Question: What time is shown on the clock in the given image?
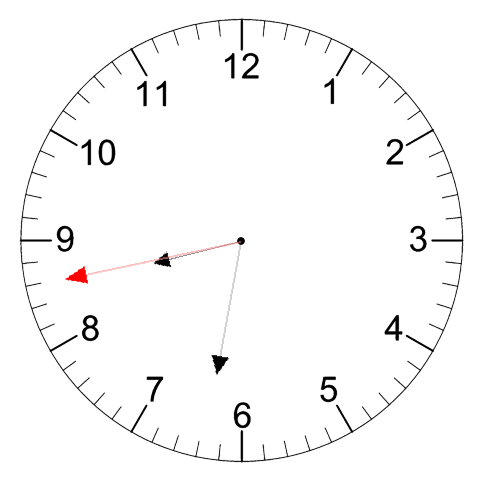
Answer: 08:31:43